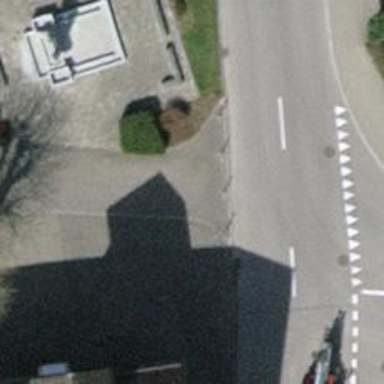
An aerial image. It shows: Bollard.